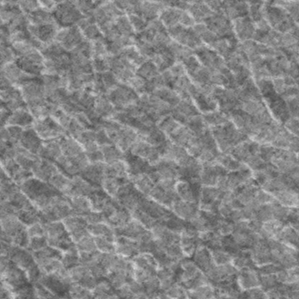
Label: frost